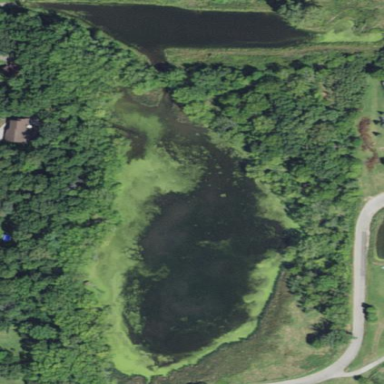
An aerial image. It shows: Serene pond surrounded by nature.